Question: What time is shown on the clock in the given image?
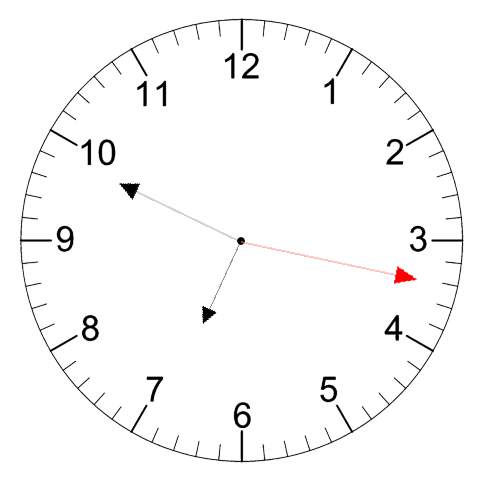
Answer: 06:49:17